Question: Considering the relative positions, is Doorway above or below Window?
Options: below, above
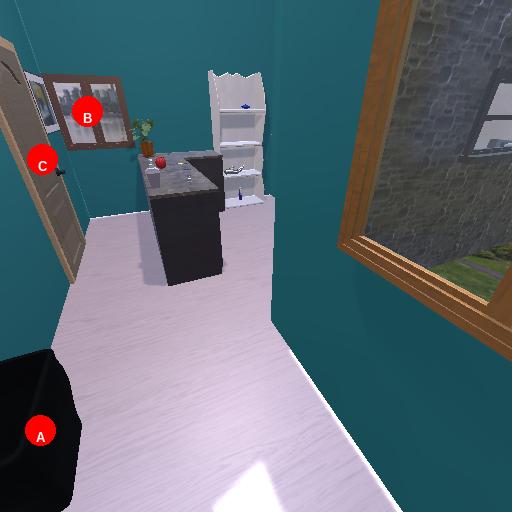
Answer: below